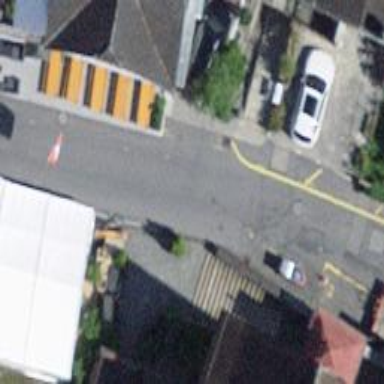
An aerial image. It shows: Set of steps on the road.